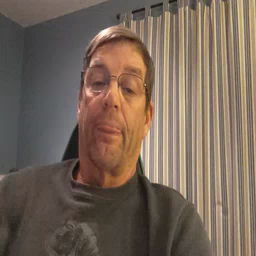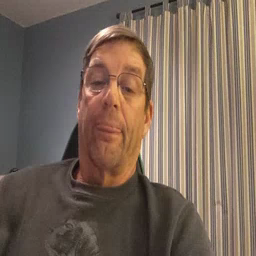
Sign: owie